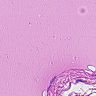
Metastatic tissue present: no